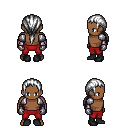
a pixel art fantasy rpg character, male body template, human, dark skin, steel arm armor, red pants, white ponytail hairstyle, metal gloves, black shoes, four views (front, back, left, right), 2x2 character sprite sheet, small pixel art, hard edges, no anti-aliasing